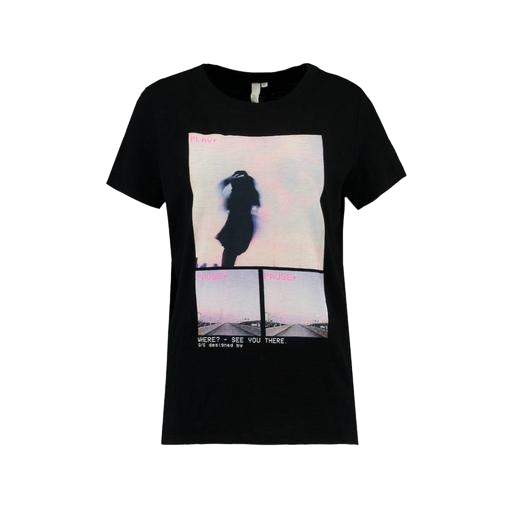
black photo printed t-shirt, graphic tee, black woman print t-shirt, white background